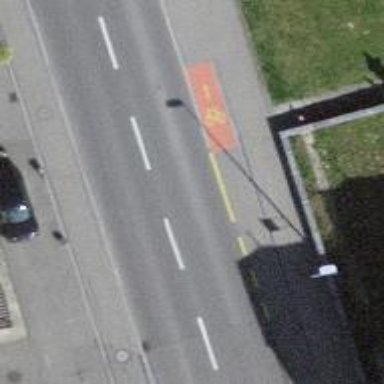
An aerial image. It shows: Paved tertiary road with separate sidewalks on both sides.